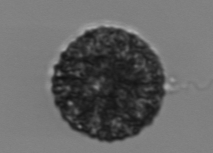
Label: Vicicitus_globosus